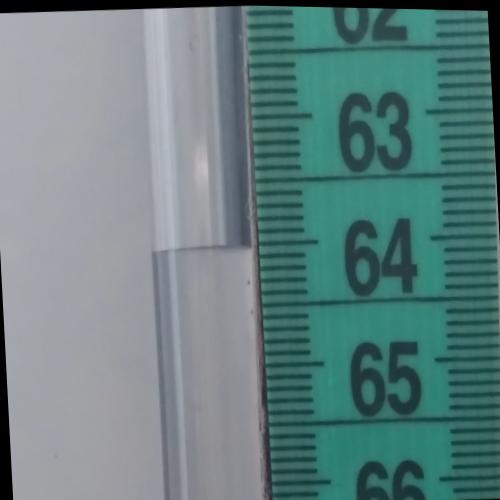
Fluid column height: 64.0 cm